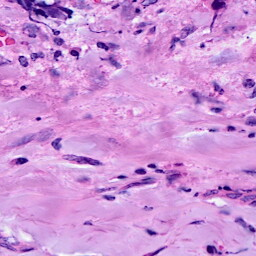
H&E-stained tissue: Breast